Question: I have a strange problem.One of my div's width is not working. My CSS is like
'''
.product_info
{
margin-top:10px;
background:#444;
width:850px;
}
.product_image
{
width:350px;
text-align:center;
float:left;
padding:8px;
border:1px solid #e9e9e9;
background:#fff;
}
.product_details
{
float:left;
width:400px;
margin-left:25px;
font-size:14px;
font-family:"Helvetica";
background:#d71414;
}
'''
And My HTML file is
'''
<div class="product_info">
<div class="product_image">
</div>
<div class="product_details">
<div class="selection">
<form action="{$path_site}{$indeex_file}" method="post">
Size
{foreach name = feach item = k from = $product_size}
<input type="radio" name="size" value="{$k.product_size}" />{$k.product_size}
{/foreach}
</div>
<div class="selection">
No. of pieces <input type="text" name="quantity">
</div>
<div class="prc">
<span class="WebRupee">Rs.</span> {$product_info->product_cost}.00
</div>
<div class="buy_btn"><input type="submit" value="BUY" /></div>
</form>
</div>
</div>
'''
But as you can see in the attached image my 'div' 'product_info''s width is not '850px', Whats wrong
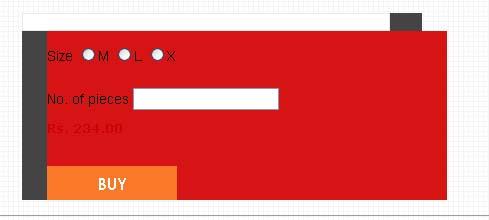
Answer: Try
display:block
It should work